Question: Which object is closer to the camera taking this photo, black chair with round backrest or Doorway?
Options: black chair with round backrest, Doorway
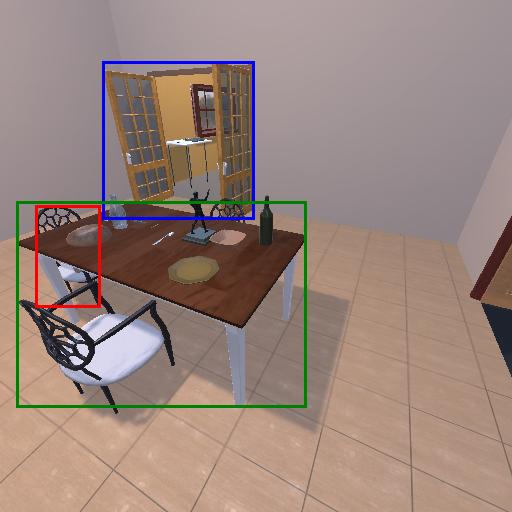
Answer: black chair with round backrest